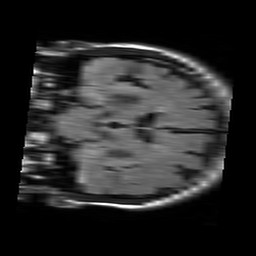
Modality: FLAIR
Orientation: coronal
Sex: male
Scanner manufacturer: philips
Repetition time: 11 s
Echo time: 0.125 s